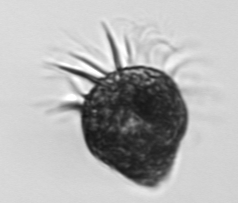
Label: Strombidium_morphotype2